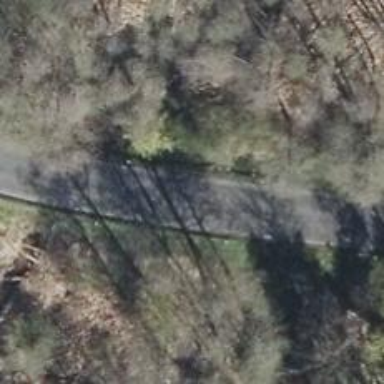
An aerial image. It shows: Secondary road with bridge.